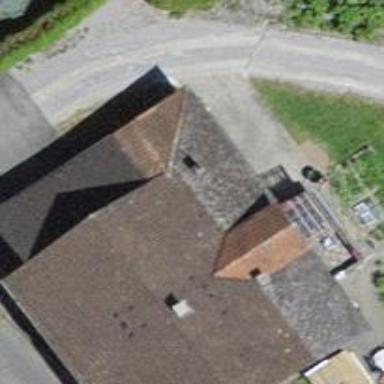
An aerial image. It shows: Gabled roof on residential building.